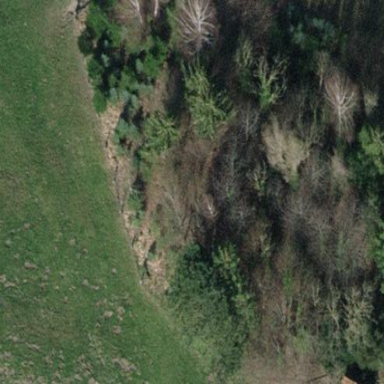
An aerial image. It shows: Forest area.